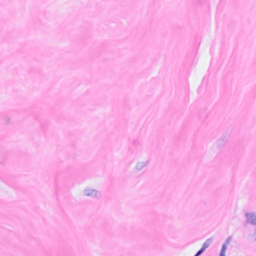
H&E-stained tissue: Breast